Question: I am having a little trouble aligning two elements inside a div (the quote and the arnold pic).
Here is what it looks like:
'''
<div class="container">
<div id="quote">
<p id="tagline-quote">"As a personal fitness trainer, I&#039;m asked on a weekly basis where the best place to buy supplements is, and my answer is always bodybuilding.com"</p>
<img id="q-image" alt="" src="http://www.cheapestsupplementsonline.com/wp-content/uploads/2012/03/arnold_schwarzenegger.jpg"></img>
</div> <!-- end #quote -->
'''
Here is the css:
'''
.container {
margin: 0 auto;
position: relative;
text-align: left;
width: 960px;
}
#quote {
padding: 60px 400px 20px 13px;
text-align: center;
}
p#tagline-quote {
color: #777676;
font-family: Georgia,serif;
font-size: 20px;
font-style: italic;
line-height: 30px;
text-shadow: 1px 1px 0 #FFFFFF;
}
#q-image{
}
'''
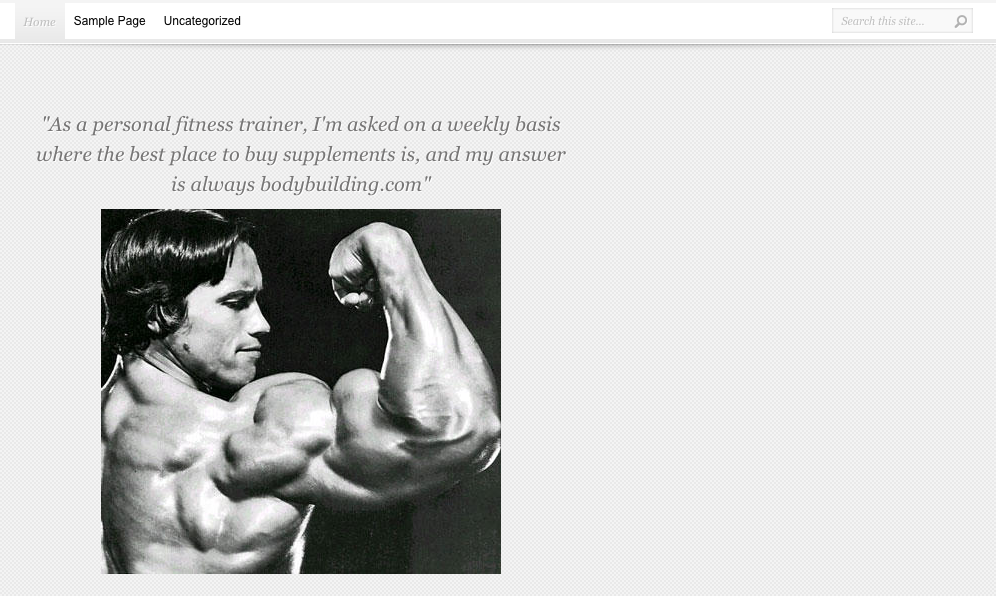
Answer: This is a textbook "css floats 101" question. <URL>
'''
<div class="container">
<div id="quote" class="clearfix">
<img id="q-image" alt="" src="http://www.cheapestsupplementsonline.com/wp-content/uploads/2012/03/arnold_schwarzenegger.jpg" />
<p id="tagline-quote">&#8220;As a personal fitness trainer, I&#039;m
asked on a weekly basis where the best place to buy supplements is,
and my answer is always bodybuilding.com&#8221;</p>
</div>
</div>
'''
For CSS, I've thrown out some of the original padding :
'''
#q-image{
float:right;
/*add some margin so that there is space between text and photo*/
margin-left:10px;
}
'''
Now the issue that you were having with KodeKreachor's code was seemingly incorrectly "garbling" the divs below and you probably saw the quote container looking shorter than it should be. The workaround is using a "clearfix" that expands the parent container so that the floated element can fit inside. Remove it from the code and see how the (temporarily) highlighted container acts.
On a side note... try adding more paragraphs and move the image into one of them. Now that "odd" behaviour makes perfect sense - paragraphs start flowing nicely around that floated image without massive gaps.
Fiddle: <URL> Also: proper quotes. Also: img is a element so original markup was not valid.